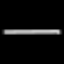
Label: line